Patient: sex F, age 65
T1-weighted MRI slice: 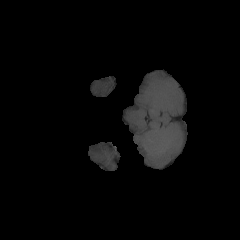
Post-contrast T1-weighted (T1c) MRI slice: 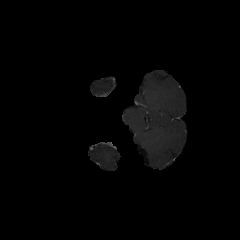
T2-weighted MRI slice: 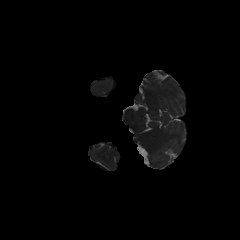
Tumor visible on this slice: no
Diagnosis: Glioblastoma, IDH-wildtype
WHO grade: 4